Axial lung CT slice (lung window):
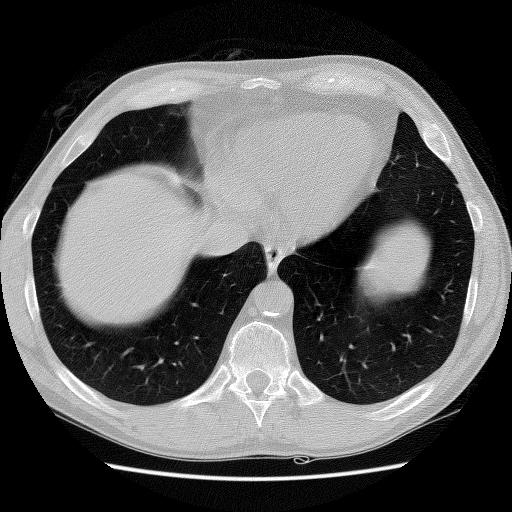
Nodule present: no